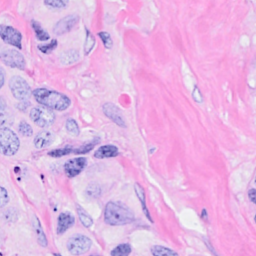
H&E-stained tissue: Breast